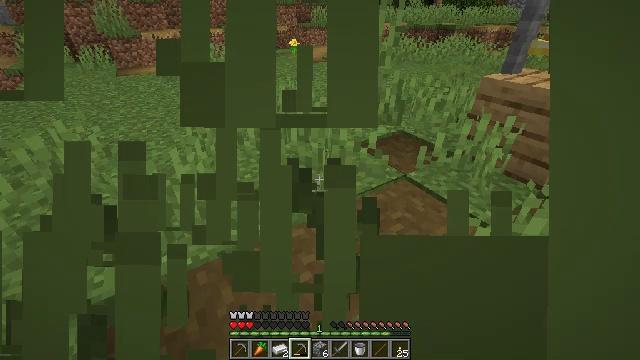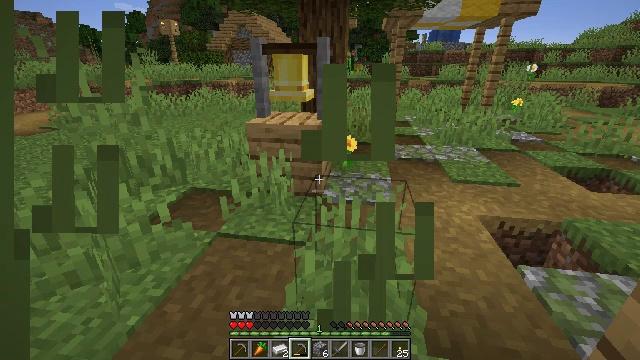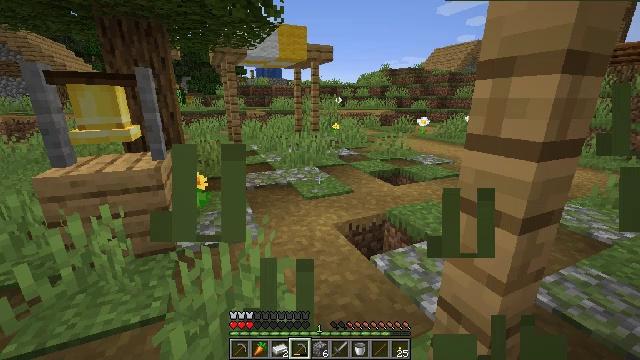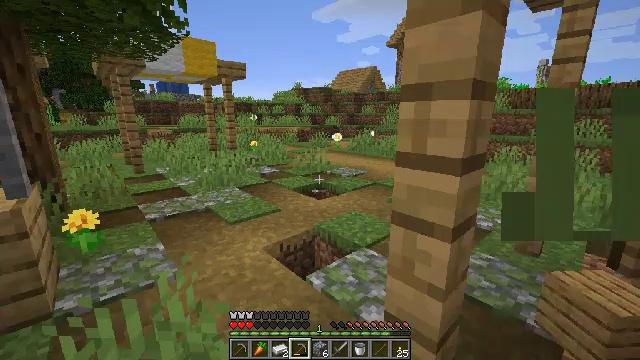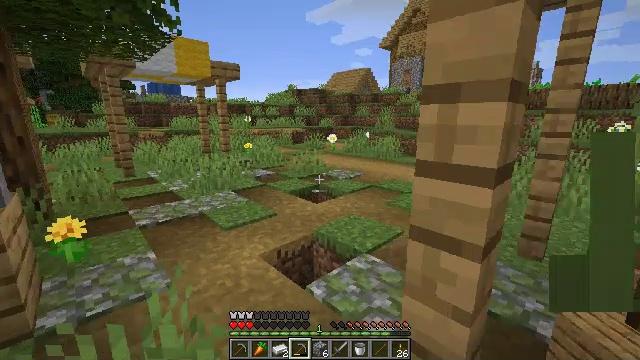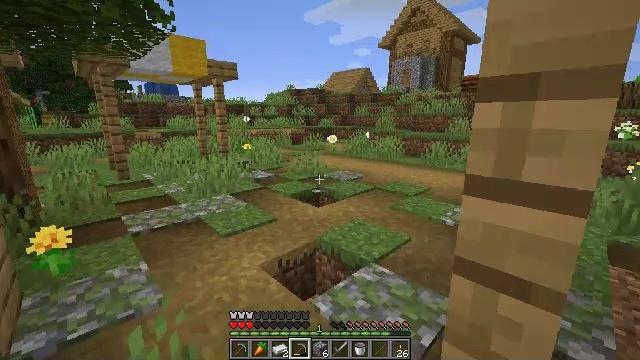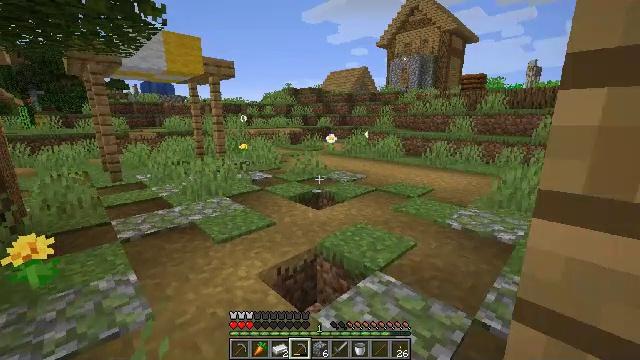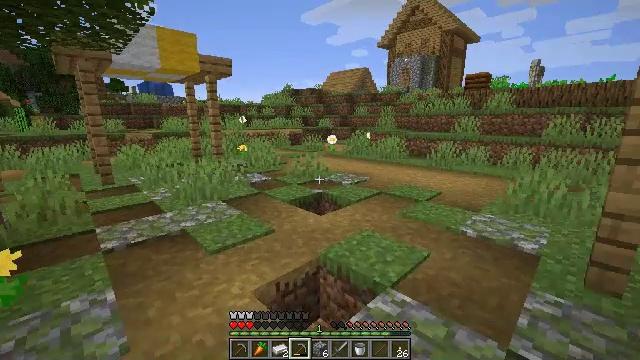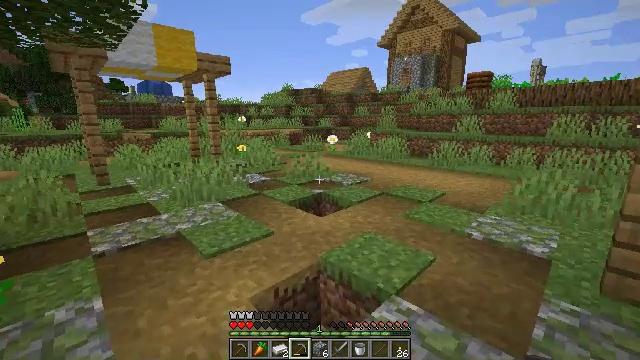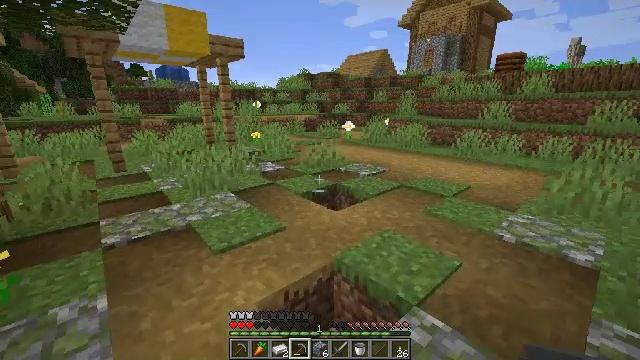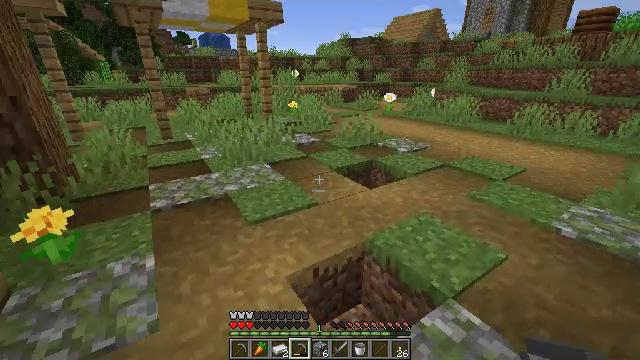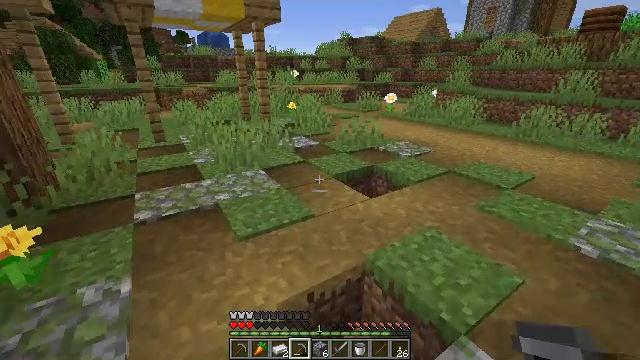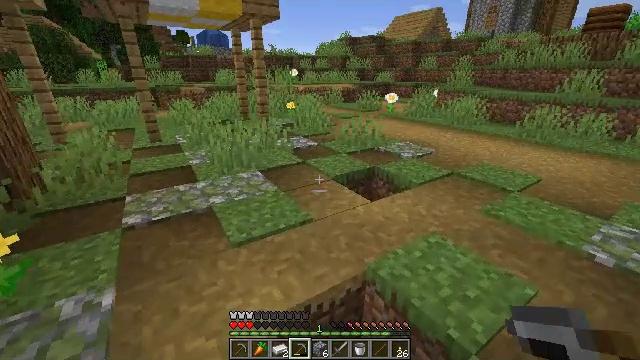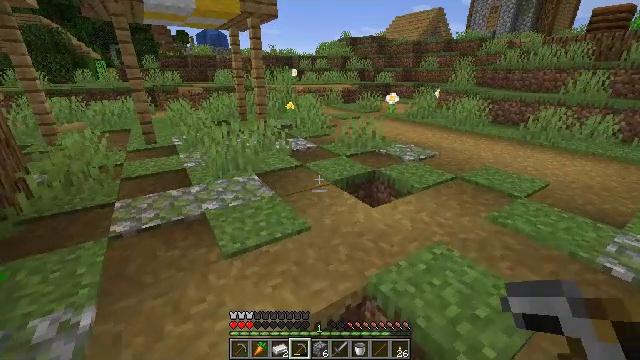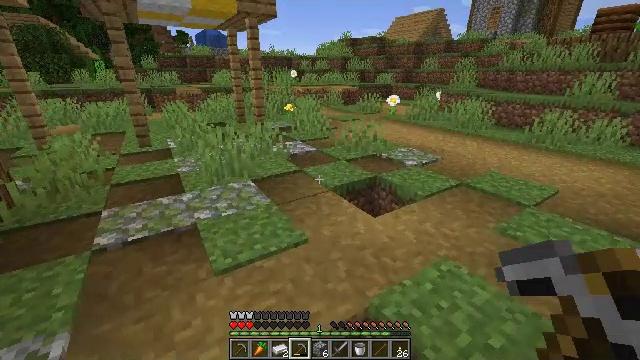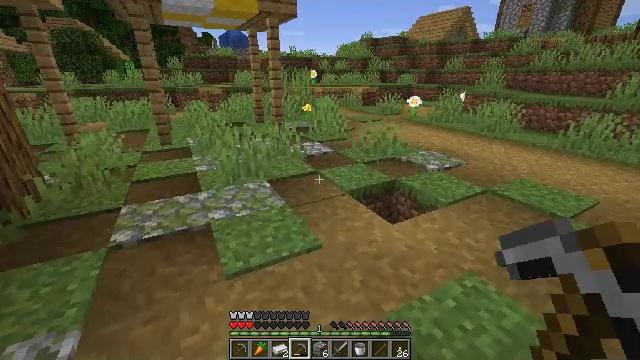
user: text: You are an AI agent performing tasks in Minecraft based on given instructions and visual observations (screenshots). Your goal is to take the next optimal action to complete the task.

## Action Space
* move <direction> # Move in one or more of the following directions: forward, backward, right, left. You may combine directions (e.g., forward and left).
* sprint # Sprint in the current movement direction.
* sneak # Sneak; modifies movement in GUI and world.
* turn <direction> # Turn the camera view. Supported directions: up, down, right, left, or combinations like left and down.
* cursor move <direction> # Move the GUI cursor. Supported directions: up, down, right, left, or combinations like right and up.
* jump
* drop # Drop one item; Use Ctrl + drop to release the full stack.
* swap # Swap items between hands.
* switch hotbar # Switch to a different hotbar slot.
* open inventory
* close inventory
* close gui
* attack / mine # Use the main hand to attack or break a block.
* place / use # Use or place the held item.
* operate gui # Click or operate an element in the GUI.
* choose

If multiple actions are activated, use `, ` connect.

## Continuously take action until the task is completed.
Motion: motion action
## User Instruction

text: Cut down the tree and harvest oak logs.
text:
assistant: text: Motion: move forward, turn right and up
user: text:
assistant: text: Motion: move forward, turn right and up
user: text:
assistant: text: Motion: move forward, turn right and up
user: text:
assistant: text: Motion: move forward, turn right
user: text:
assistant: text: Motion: move forward
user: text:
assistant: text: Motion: move forward
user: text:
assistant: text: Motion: move forward
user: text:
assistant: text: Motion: move forward
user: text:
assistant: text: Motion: move forward, turn left and down
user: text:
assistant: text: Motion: move forward, turn left and down
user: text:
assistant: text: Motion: move forward
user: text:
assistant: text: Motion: move forward
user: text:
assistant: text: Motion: move forward
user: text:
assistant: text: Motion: move forward
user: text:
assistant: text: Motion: move forward, turn left
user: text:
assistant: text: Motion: move forward, turn left
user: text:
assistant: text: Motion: move forward, turn left and down
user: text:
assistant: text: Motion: move forward, turn left and up
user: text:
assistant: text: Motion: move forward, turn left and up
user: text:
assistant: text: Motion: move forward, turn up
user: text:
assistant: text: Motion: move forward, turn right and up
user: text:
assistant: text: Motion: move forward, turn right and up
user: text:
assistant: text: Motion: move forward, turn right and up
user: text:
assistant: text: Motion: move forward
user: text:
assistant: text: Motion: move forward
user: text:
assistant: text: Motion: move forward, turn right and up
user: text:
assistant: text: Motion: move forward, turn right and up
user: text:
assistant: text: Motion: move forward
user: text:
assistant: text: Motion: move forward
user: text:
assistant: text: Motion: move forward, turn right, attack / mine